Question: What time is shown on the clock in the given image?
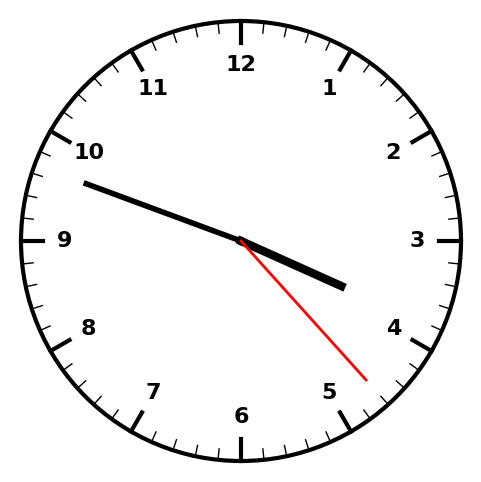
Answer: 03:48:23